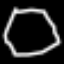
Label: octagon